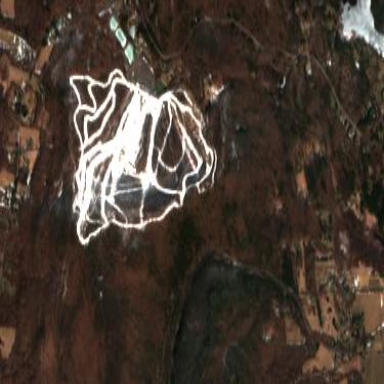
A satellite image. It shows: Area designated for winter sports.